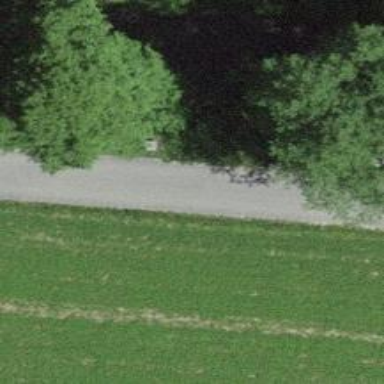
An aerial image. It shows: Bench.